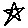
Label: star